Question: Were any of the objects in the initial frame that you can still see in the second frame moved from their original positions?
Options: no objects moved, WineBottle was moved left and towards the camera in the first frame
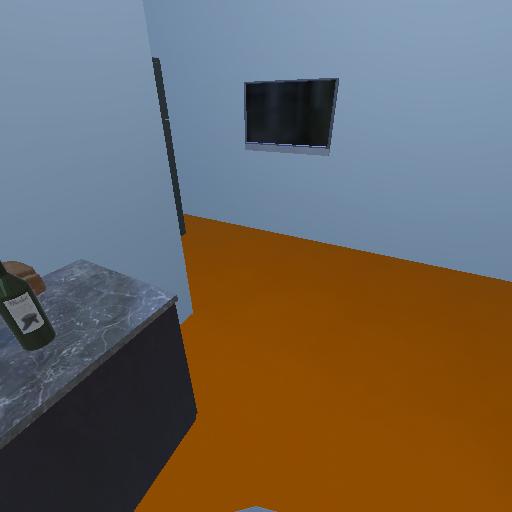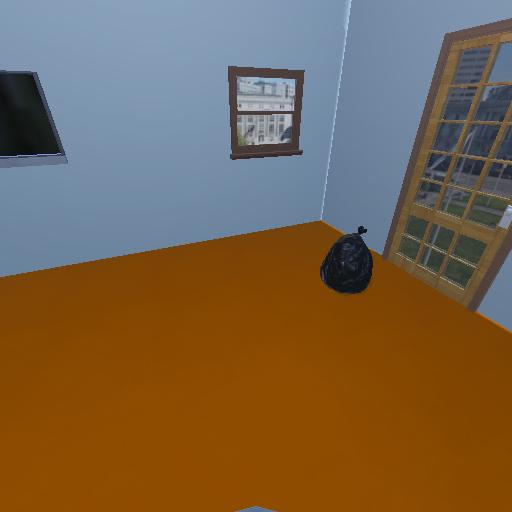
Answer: no objects moved